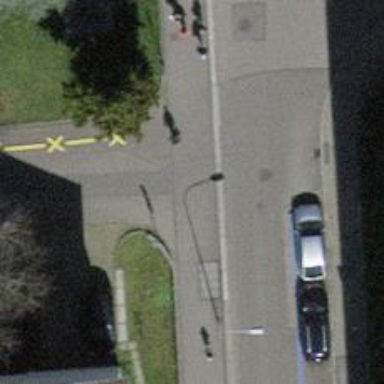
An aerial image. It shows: Unmarked crossing with traffic calming table.